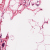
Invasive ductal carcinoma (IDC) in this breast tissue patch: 1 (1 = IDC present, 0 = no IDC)